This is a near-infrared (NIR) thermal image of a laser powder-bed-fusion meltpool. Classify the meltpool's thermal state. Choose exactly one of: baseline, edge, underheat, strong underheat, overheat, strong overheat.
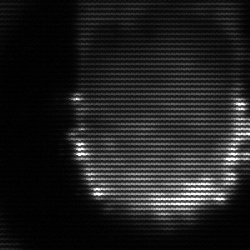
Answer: baseline